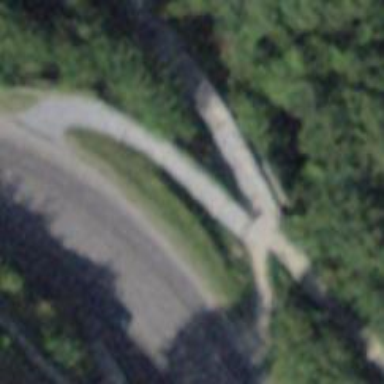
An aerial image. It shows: Guidepost providing information.